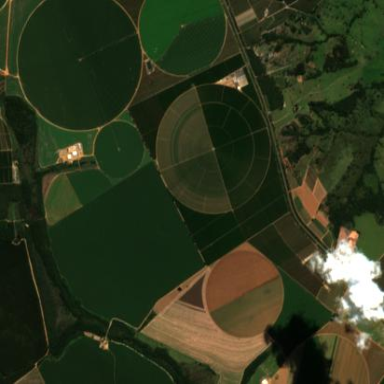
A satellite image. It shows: Farmland with coffee crops.